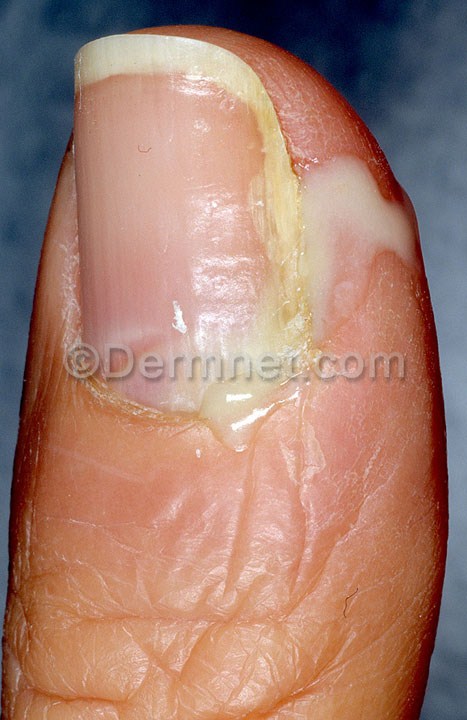
Disease: Nail Fungus and other Nail Disease